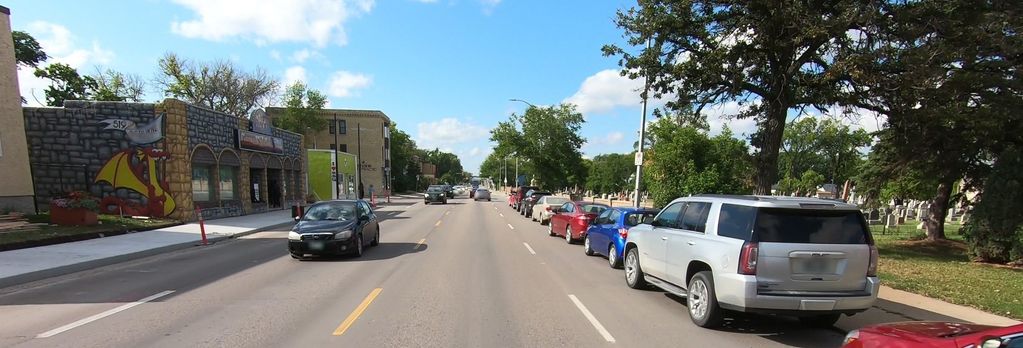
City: winnipeg